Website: apple
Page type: customer-info-address
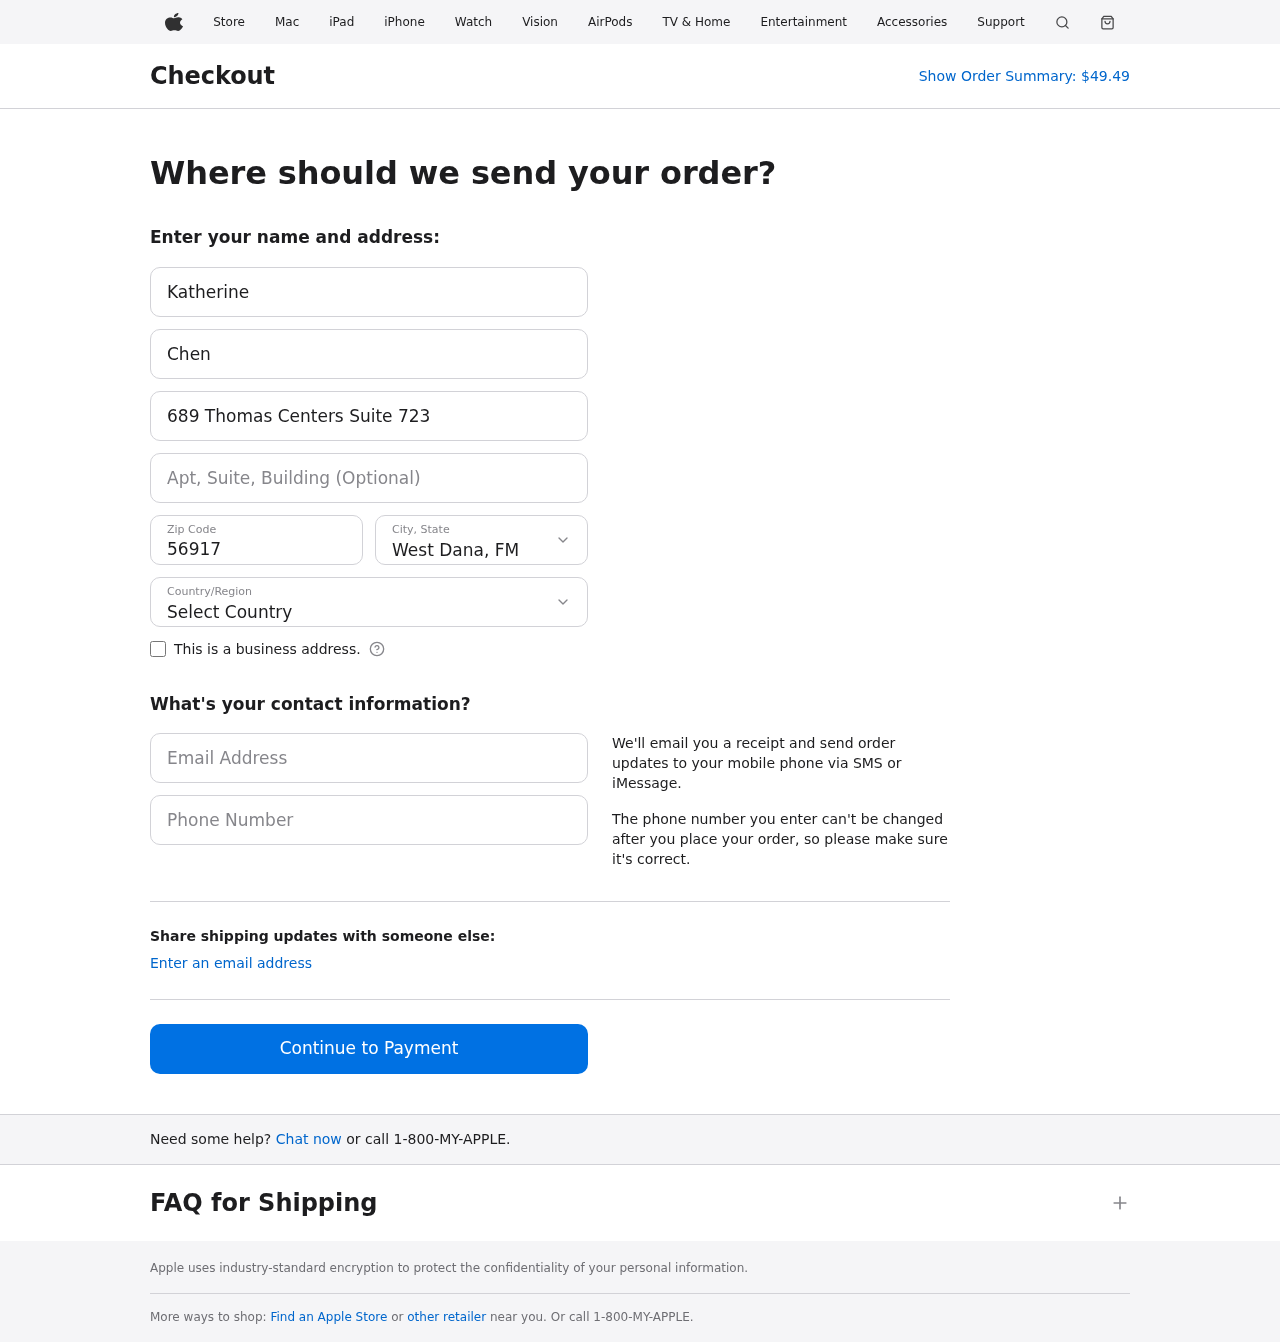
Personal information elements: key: PII_CITY_STATE
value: West Dana, FM
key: PII_COUNTRY
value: United States
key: PII_EMAIL
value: kchen@yahoo.com
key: PII_FIRSTNAME
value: Katherine
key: PII_LASTNAME
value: Chen
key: PII_PHONE
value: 6626335704
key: PII_POSTCODE
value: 56917
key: PII_STREET
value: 689 Thomas Centers Suite 723
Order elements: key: ORDER_TOTAL
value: $49.49